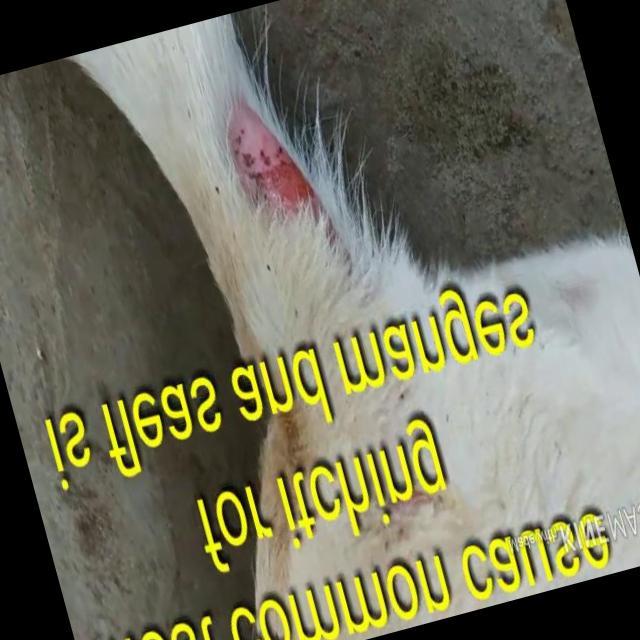
Canine dermatitis — inflammation of the skin presenting with erythema, pruritus, papules, and excoriation. May be allergic, contact, or atopic in origin.